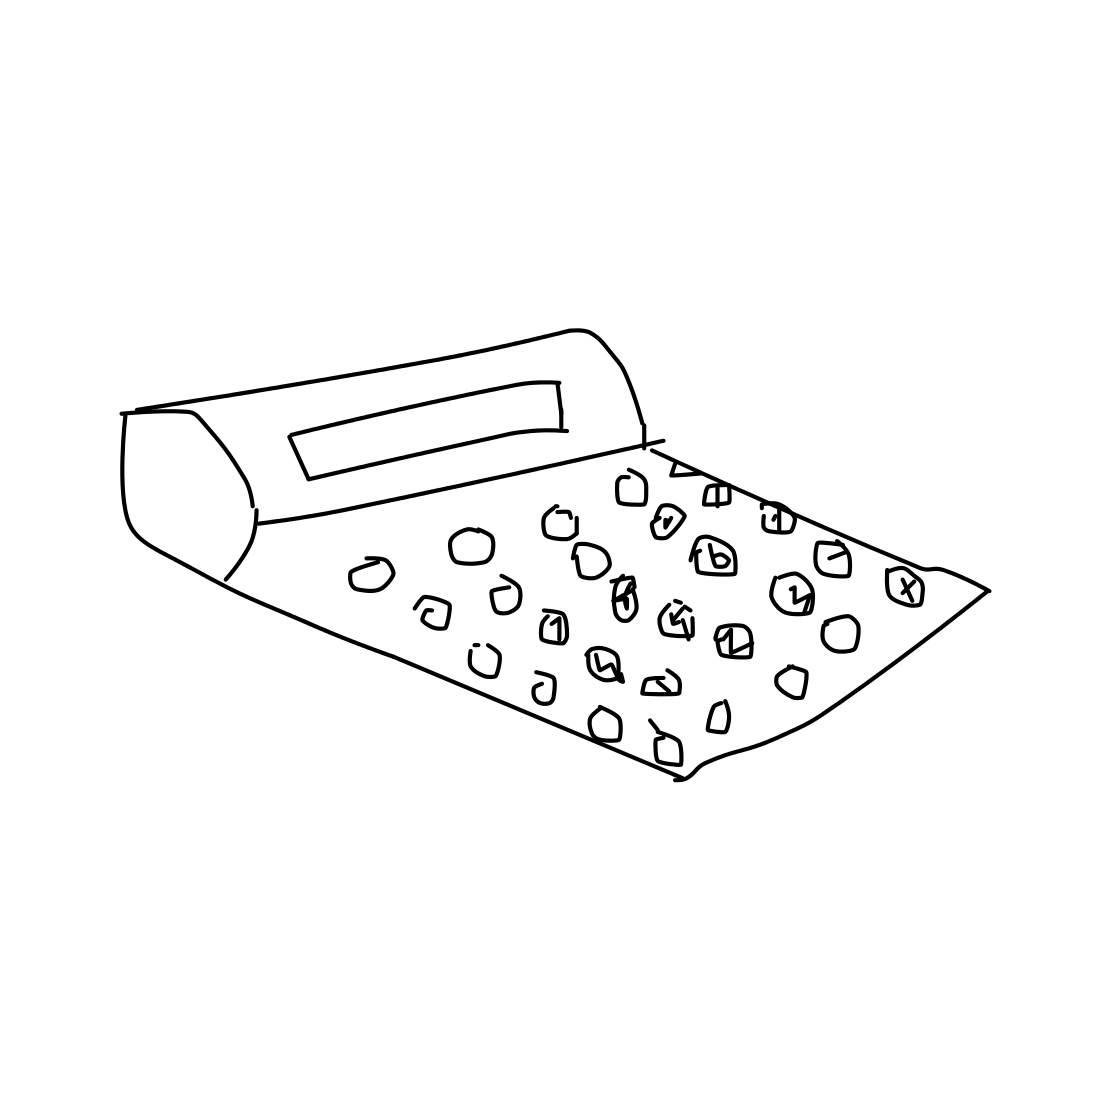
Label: calculator